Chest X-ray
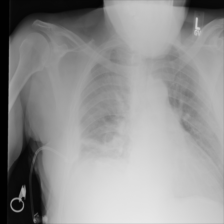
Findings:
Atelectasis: positive
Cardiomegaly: negative
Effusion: positive
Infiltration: negative
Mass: negative
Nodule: negative
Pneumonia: negative
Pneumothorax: negative
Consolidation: negative
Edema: negative
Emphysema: negative
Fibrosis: negative
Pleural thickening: negative
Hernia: negative